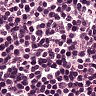
Metastatic tissue present: no